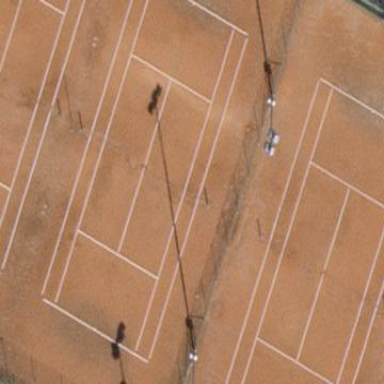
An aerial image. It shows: Tartan tennis court in leisure land pitch.